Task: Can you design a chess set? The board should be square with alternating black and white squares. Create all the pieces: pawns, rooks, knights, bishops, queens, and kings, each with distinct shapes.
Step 3002:
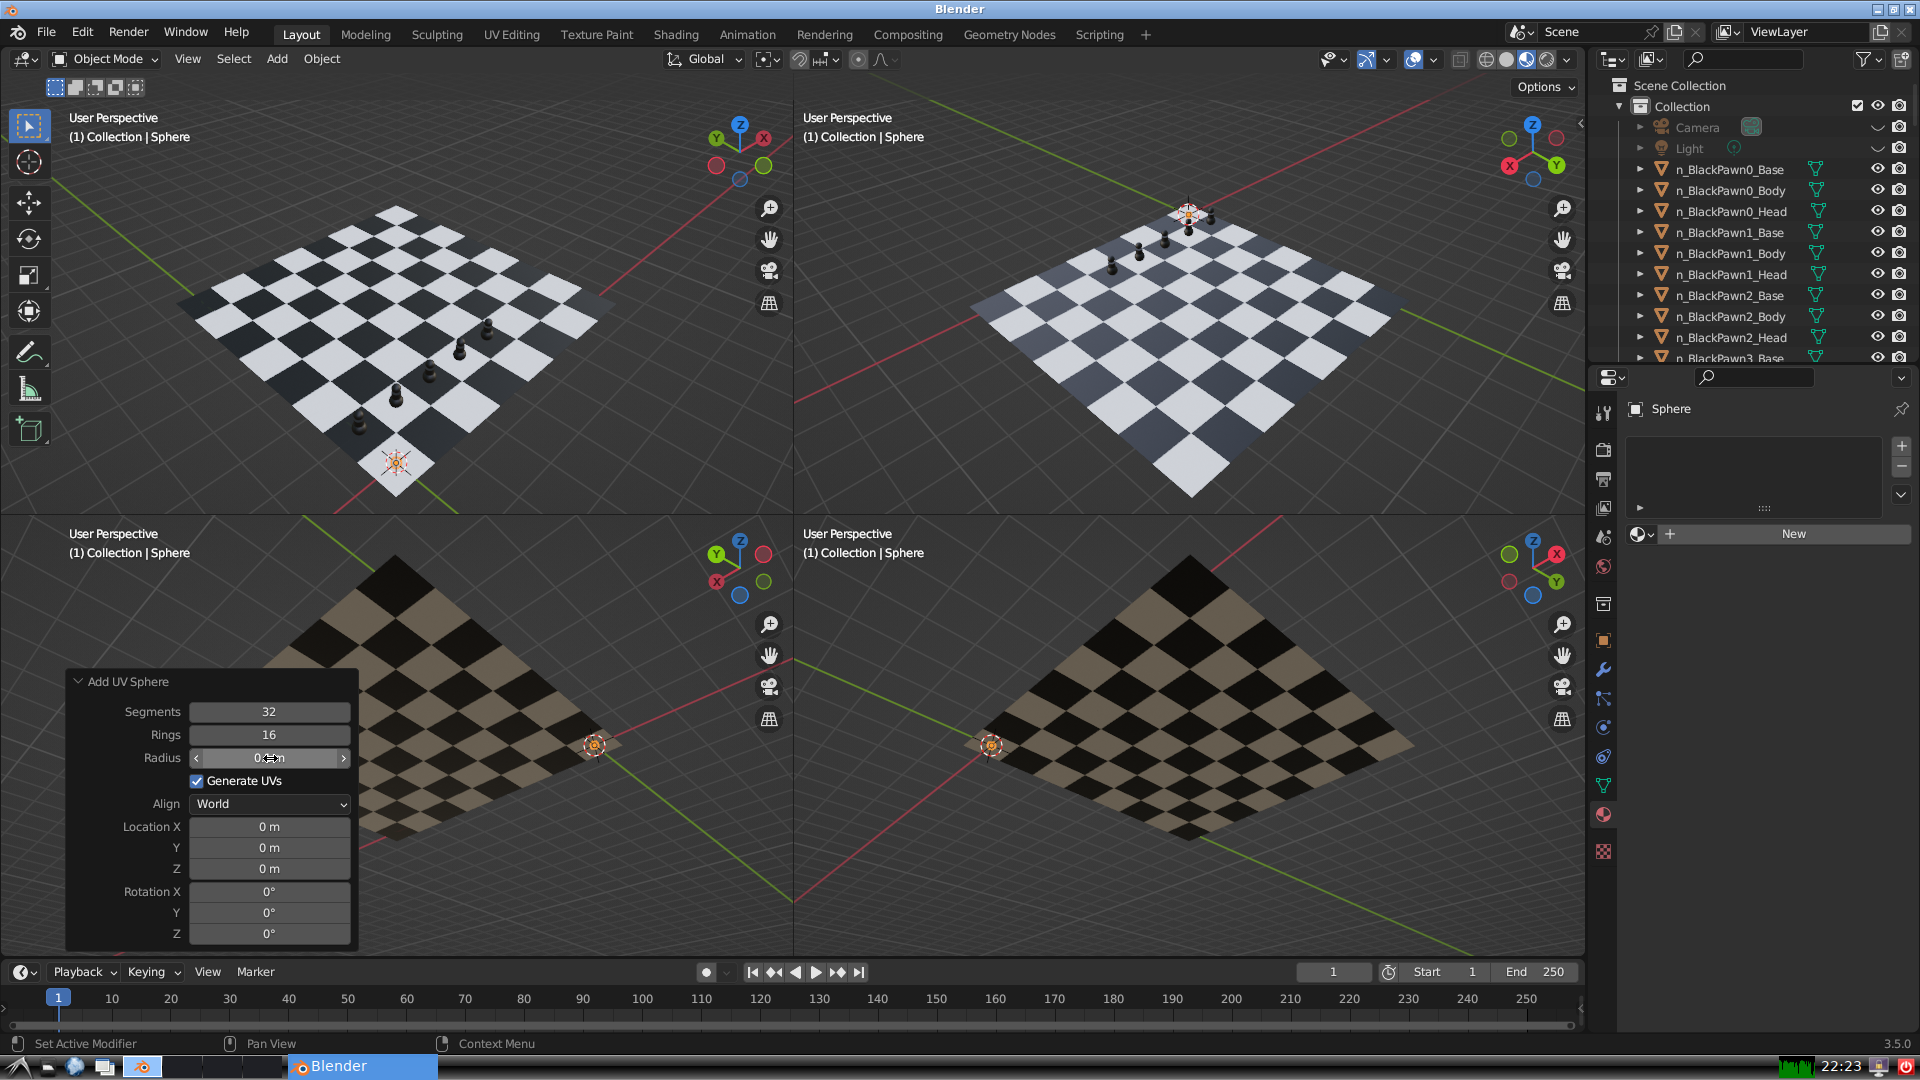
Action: click: no